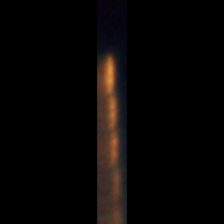
Taxon: Psuedo-nitzschia
Group: Diatoms